Interaction volume radius: 10 \u00c5
Interaction volume height: 10 \u00c5
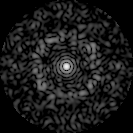
Disorder parameter: 0.7993